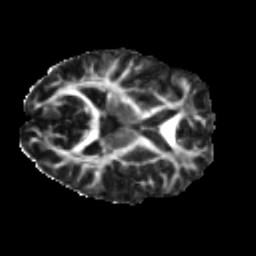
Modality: FA
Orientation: axial
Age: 22
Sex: male
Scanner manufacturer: ge
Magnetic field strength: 3 T
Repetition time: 7.8 s
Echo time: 0.0606 s